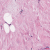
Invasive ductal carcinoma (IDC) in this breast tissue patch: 0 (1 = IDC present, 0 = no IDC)